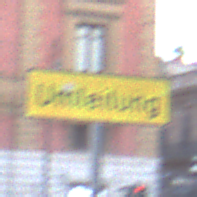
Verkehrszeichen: Umleitungsankuendigung
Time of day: SunriseSunset
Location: Outdoor (Urban)
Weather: PartlyCloudy
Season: NotSpecified
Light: Natural